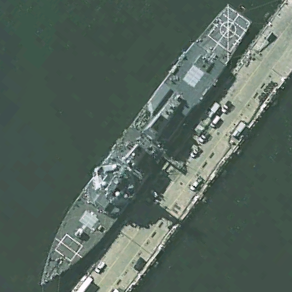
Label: destroyer